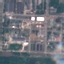
Land use / land cover class: Industrial